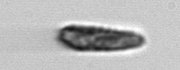
Label: Pseudochattonella_farcimen